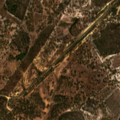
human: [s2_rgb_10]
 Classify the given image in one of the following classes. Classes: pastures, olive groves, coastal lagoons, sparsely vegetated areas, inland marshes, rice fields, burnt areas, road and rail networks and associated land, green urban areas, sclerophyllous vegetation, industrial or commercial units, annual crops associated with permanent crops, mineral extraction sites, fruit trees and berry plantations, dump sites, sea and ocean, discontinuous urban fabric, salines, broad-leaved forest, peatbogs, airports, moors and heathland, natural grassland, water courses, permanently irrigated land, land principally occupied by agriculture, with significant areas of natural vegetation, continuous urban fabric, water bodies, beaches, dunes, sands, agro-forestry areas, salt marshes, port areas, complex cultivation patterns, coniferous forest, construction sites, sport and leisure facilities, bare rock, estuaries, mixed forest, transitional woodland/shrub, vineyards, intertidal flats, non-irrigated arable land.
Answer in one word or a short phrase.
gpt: agro-forestry areas, broad-leaved forest, transitional woodland/shrub